Question: I'm new to .NET programming and I get the following exception when trying to load an xml file that's located in my project's root.
Can someone please explain to me why the program is looking for my file in the bin folder?
Here's the exception:
> An unhandled exception of type 'System.IO.FileNotFoundException' occurred in mscorlib.dll
Additional information: Le file'c:\users\u957974\documents\visual studio 2015\Projects\XMLINQConsoleApplication\XMLINQConsoleApplication\bin\Debug\contacts.xml' est not found.

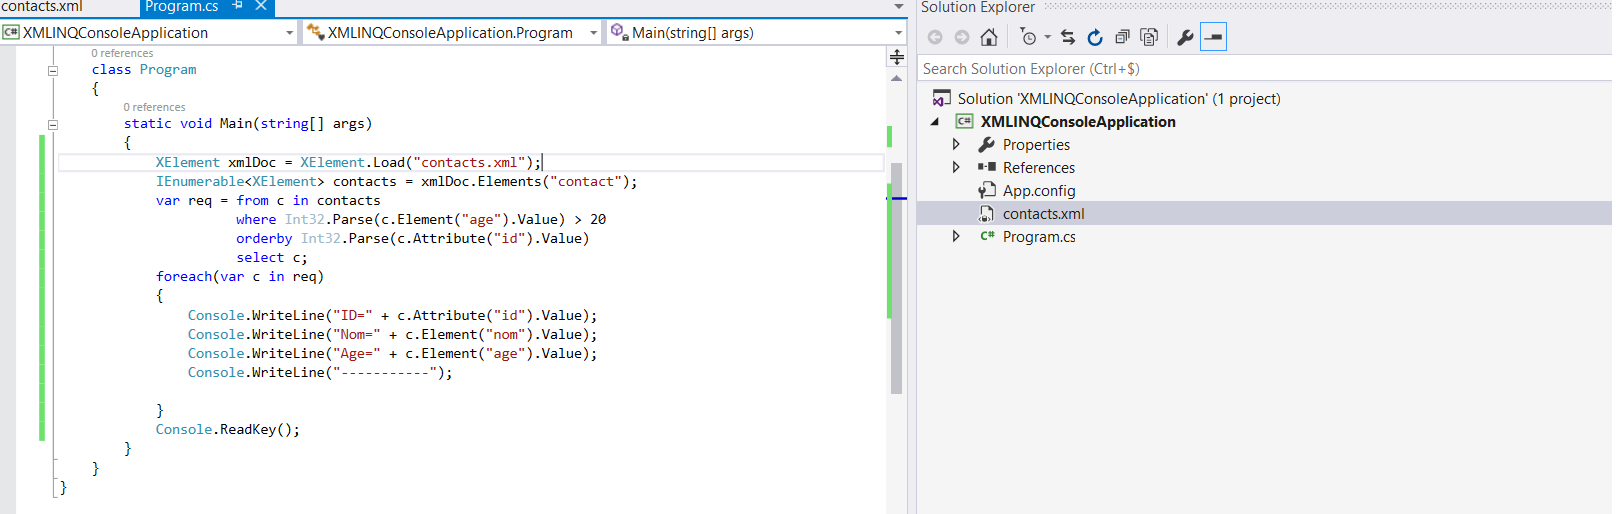
Answer: Visual Studio doesn't know that your application needs that file to run. You have to tell it.
To do this, right-click the file in Solution Explorer. Choose "Properties".
Under Properties, find "Copy to Output Directory", and select "Copy if newer".